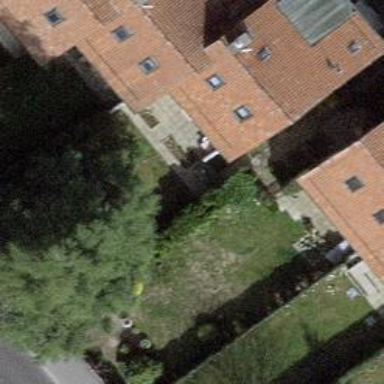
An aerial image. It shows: Garden surrounded by fence.